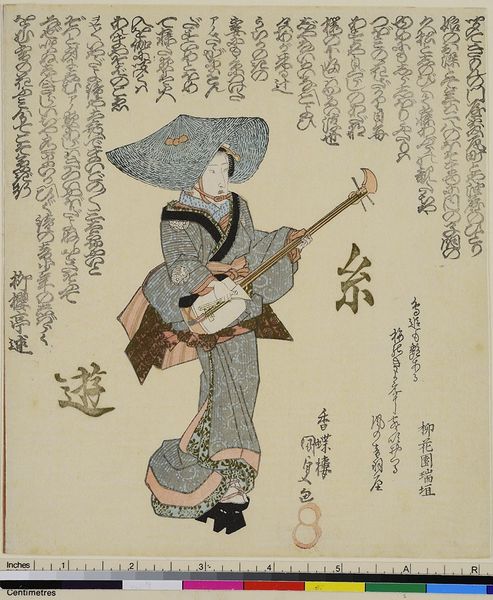
Titel: Straßenmusikantin: Hitzeflimmern
Künstler: Utagawa Kunisada
Standort: Hamburg
Institution: Museum für Kunst und Gewerbe Hamburg
Schlagwörter: instrument, musik, musiker, kopfbedeckung, holzschnitt, schrift, strohhut, japanisch, druckgraphik, druckgrafik, saiten, zeit, farbholzschnitt, edo, saiteninstrumente, reproduktionen, druckerzeugnisse, ukiyo, shamisen, sstrohhut